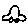
Label: car